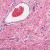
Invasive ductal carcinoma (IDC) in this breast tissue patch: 1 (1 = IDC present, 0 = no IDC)